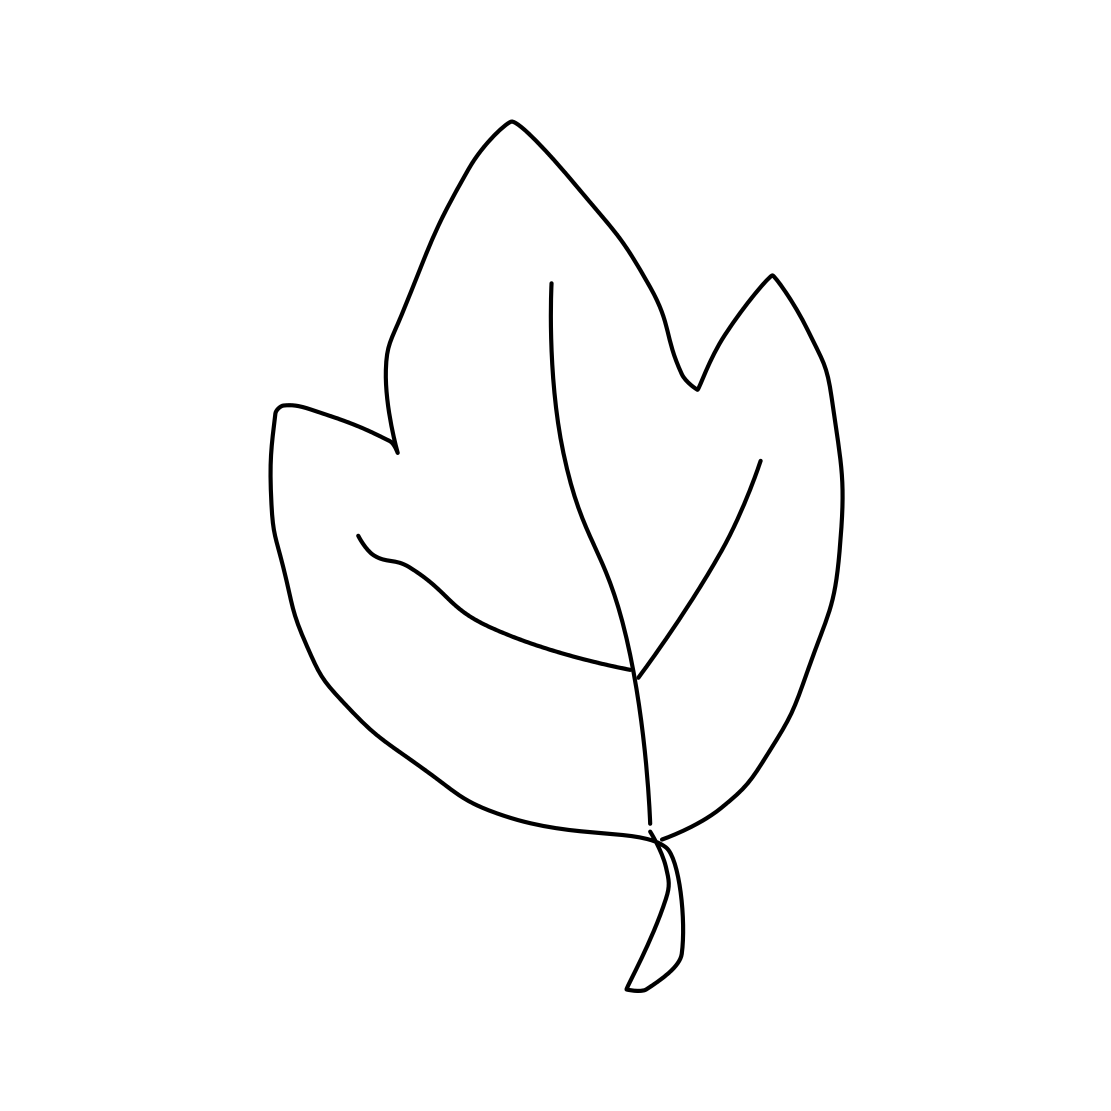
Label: leaf